Question: ## Background
Google added nice "<URL>, you can just add:
'''
<EditText
tools:text="John Doe"
android:layout_width="wrap_content"
android:layout_height="wrap_content" />
'''
example from Google:

In fact, this should work for attribute you can already use. Not sure if there are any limitations, but it's very cool.
## The problem
Now, when I do this in Eclipse (just a simple textView with the "tools:text" attribute), together with the latest ADT & SDK (22.3.0.v201310242005-887826) , it just doesn't work. It just doesn't do anything.
## The question
Is it possible this feature works only for the new IDE (android studio) ? If so, how could it be? Shouldn't Google add each android-development feature to the ADT too?
Also, how come on some websites it's called "Designtime Layout Attributes" and on some it's just "Designtime Attributes" ?
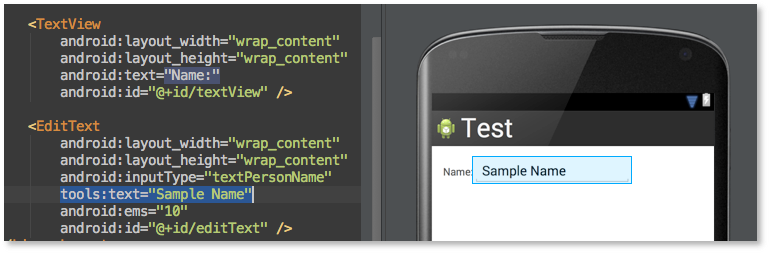
Answer: OK, It seems this is planned for ADT (found from <URL> :
> Q:I see this is in Android Studio... Any plans for this to come to
Eclipse/ADT? A:Yes, we'll port it to ADT. No ETA yet.